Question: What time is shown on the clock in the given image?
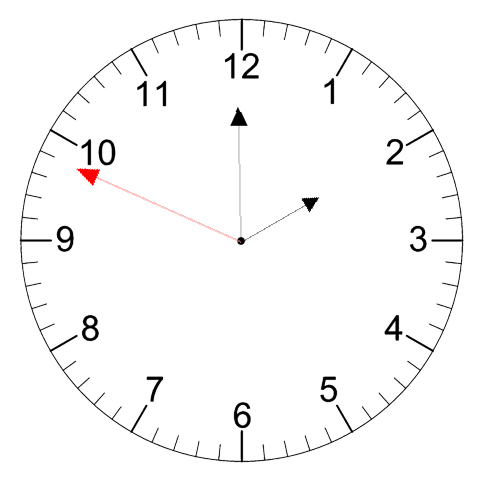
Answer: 01:59:49